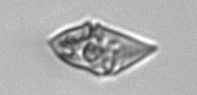
Label: Gyrodinium